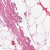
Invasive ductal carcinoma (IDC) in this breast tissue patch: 0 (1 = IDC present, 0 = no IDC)